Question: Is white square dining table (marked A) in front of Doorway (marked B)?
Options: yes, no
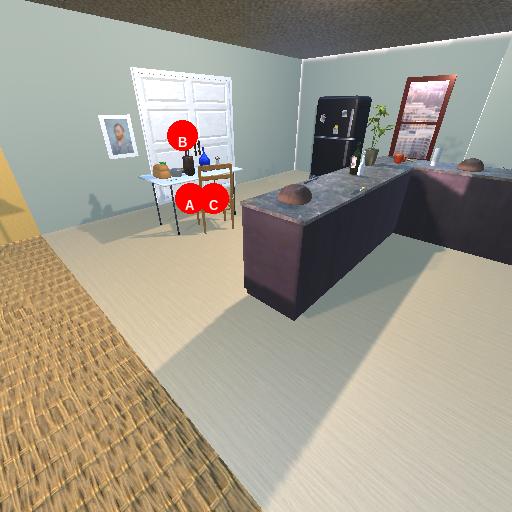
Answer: yes